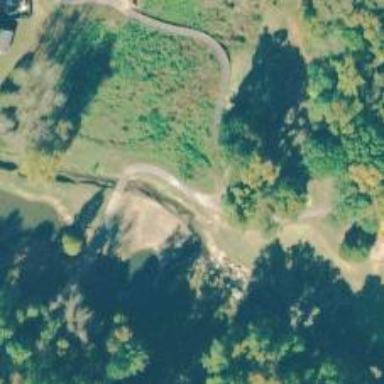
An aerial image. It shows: Path for both roads and golfers.